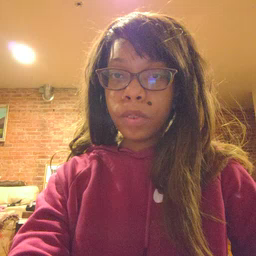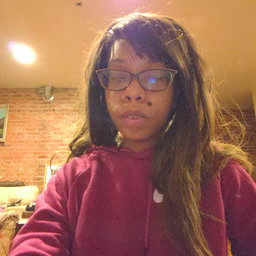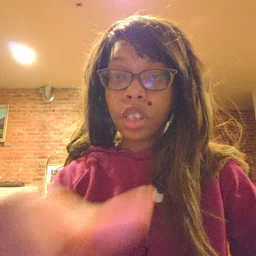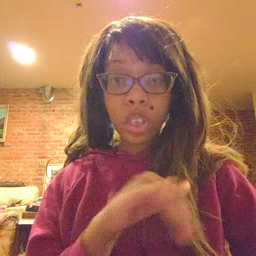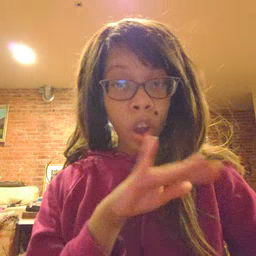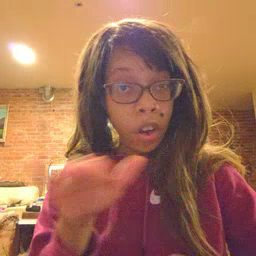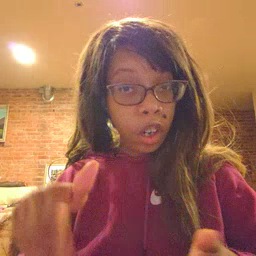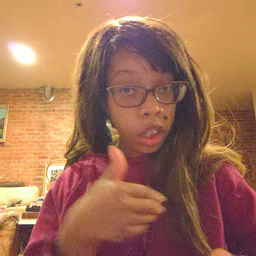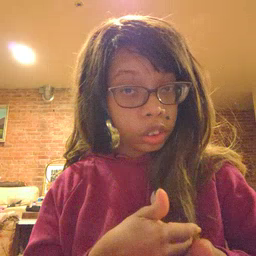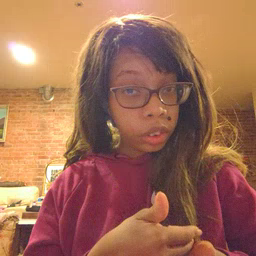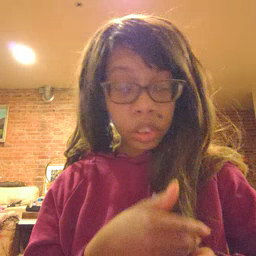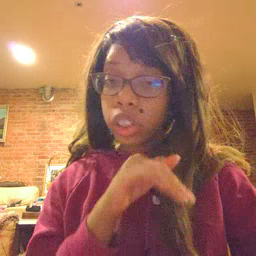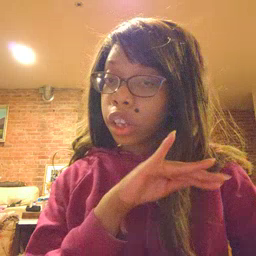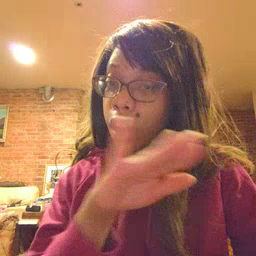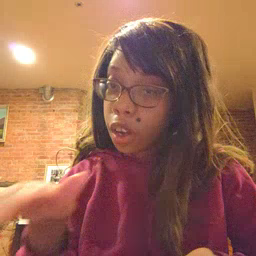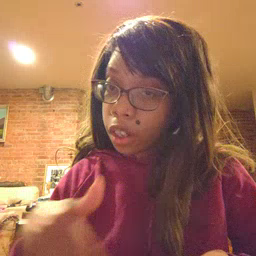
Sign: all